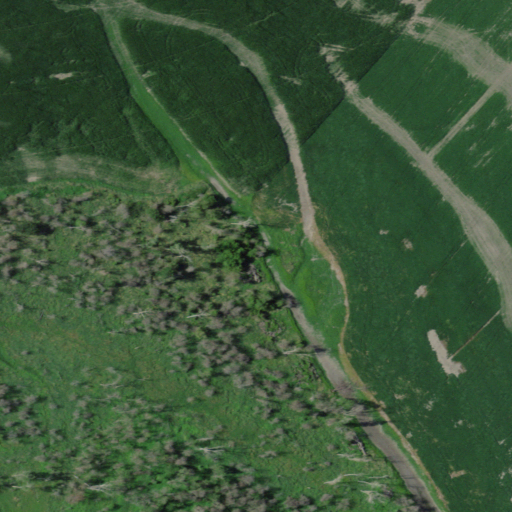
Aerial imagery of island in Nebraska named Frazers Island containing woody wetlands, cultivated crops, deciduous forest, and pasture